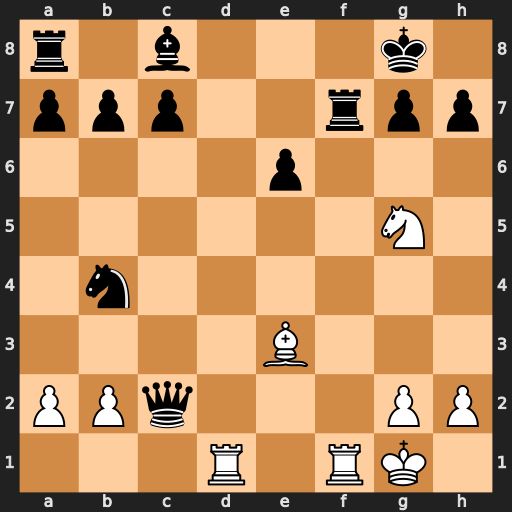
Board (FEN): r1b3k1/ppp2rpp/4p3/6N1/1n6/4B3/PPq3PP/3R1RK1
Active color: w
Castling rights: -
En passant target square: -
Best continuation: Rd8+ Rf8 Rfxf8#